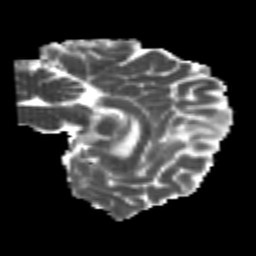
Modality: MD
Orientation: sagittal
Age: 26
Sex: male
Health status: healthy
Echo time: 0.074 s